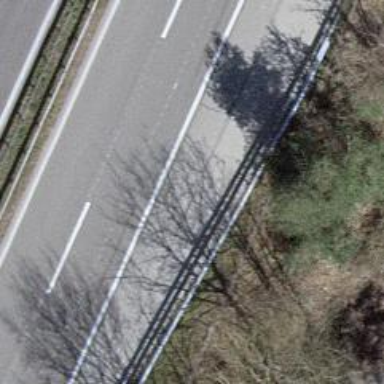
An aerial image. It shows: Guard rail.